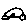
Label: car